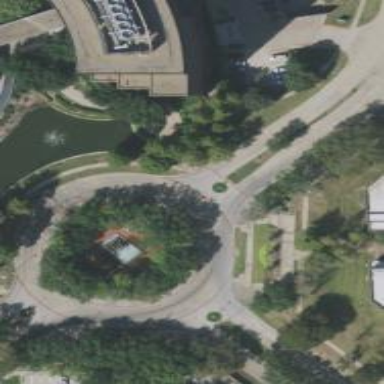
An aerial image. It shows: Tertiary road surrounding roundabout with separate sidewalks.